Interaction volume radius: 5 \u00c5
Interaction volume height: 15 \u00c5
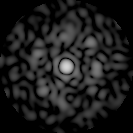
Disorder parameter: 0.7506